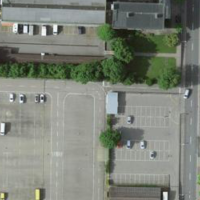
EUNIS habitat code: 54
Species observed at this site:
Nicandra physalodes
Salvia pratensis